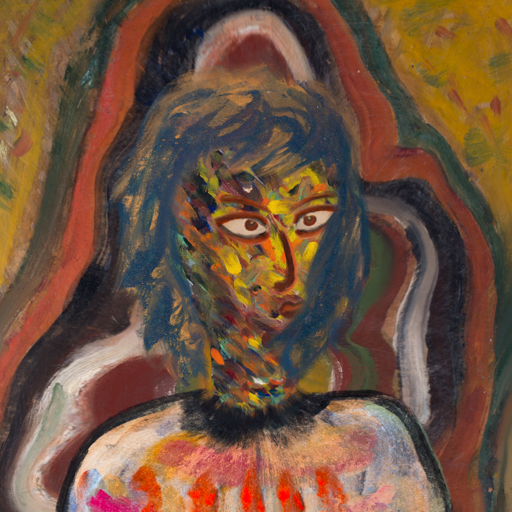
Background: AfterRaid, Head And Neck Side: An_Impression, Face Side: Roy_Bahadur, Bust: Childish, Hair Side: In_The_Sun, Head Accessory: Blank, Second Necklace: Blank, Necklace: Blank, Baby: Blank